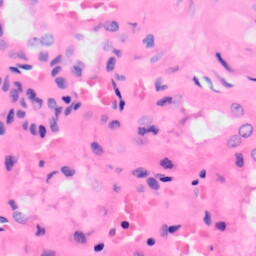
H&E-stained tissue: Kidney